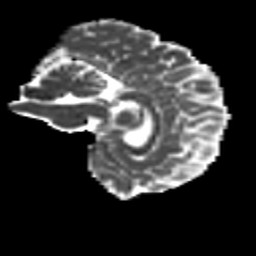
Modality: MD
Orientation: sagittal
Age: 24
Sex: female
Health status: healthy
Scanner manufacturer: siemens
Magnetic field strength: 3 T
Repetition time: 8.6 s
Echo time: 0.095 s